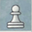
Piece: wP